Field crop: maize
Growth stage: 2
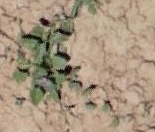
Species: convolvulus